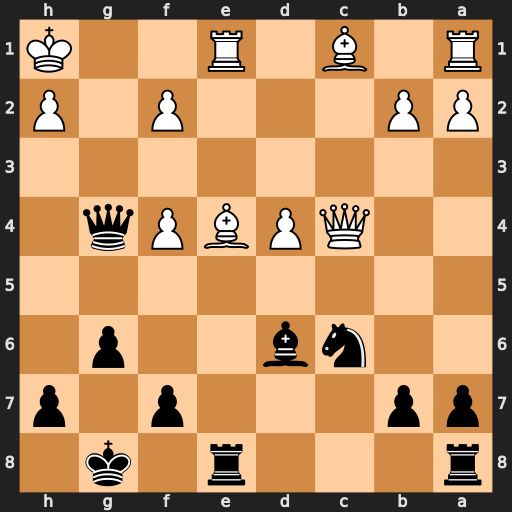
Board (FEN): r3r1k1/pp3p1p/2nb2p1/8/2QPBPq1/8/PP3P1P/R1B1R2K
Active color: b
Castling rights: -
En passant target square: -
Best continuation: Rxe4 Rxe4 Qf3+ Kg1 Qxe4